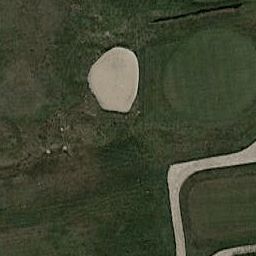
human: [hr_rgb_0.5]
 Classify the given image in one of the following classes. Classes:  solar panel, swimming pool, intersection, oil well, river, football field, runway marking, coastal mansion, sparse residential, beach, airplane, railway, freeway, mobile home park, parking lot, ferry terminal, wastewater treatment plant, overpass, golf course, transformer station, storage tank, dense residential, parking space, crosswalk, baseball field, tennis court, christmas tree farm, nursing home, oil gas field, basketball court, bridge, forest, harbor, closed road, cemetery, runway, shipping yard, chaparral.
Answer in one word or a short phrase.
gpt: golf course